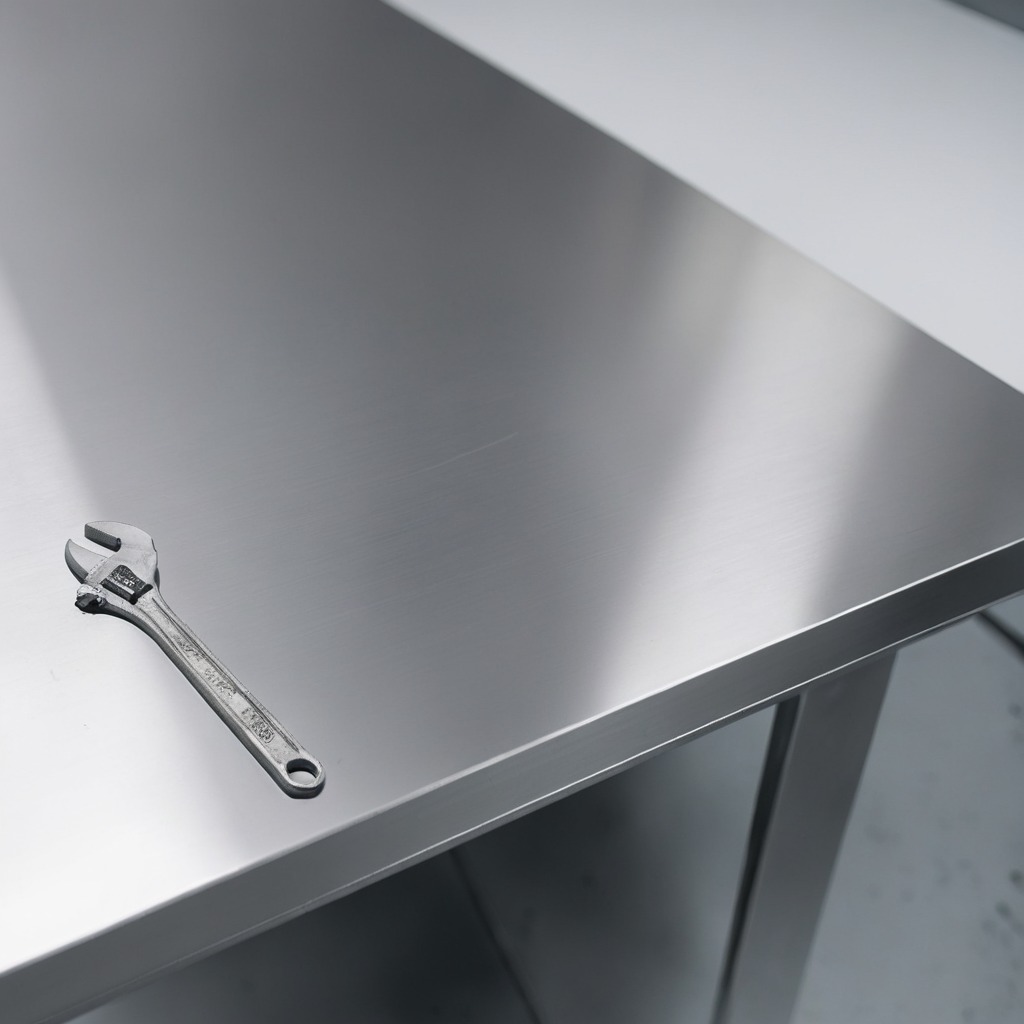
An wrench is lying on the stainless steel table.